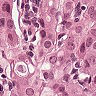
Metastatic tissue present: yes